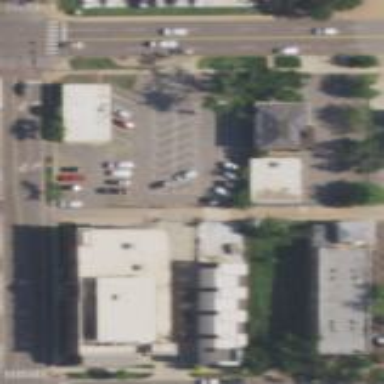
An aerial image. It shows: Paved parking area.